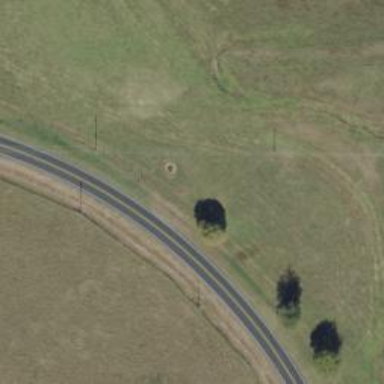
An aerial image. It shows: Tertiary road.